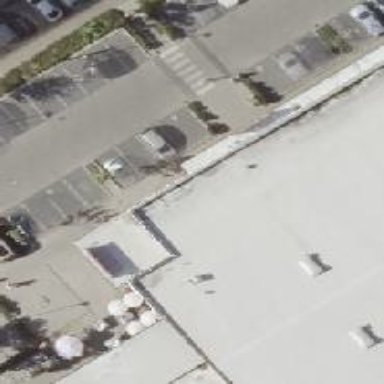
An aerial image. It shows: Bakery.